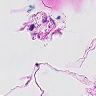
Metastatic tissue present: no